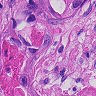
Metastatic tissue present: yes